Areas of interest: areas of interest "China Post (Shuiduizi Postal Branch)"
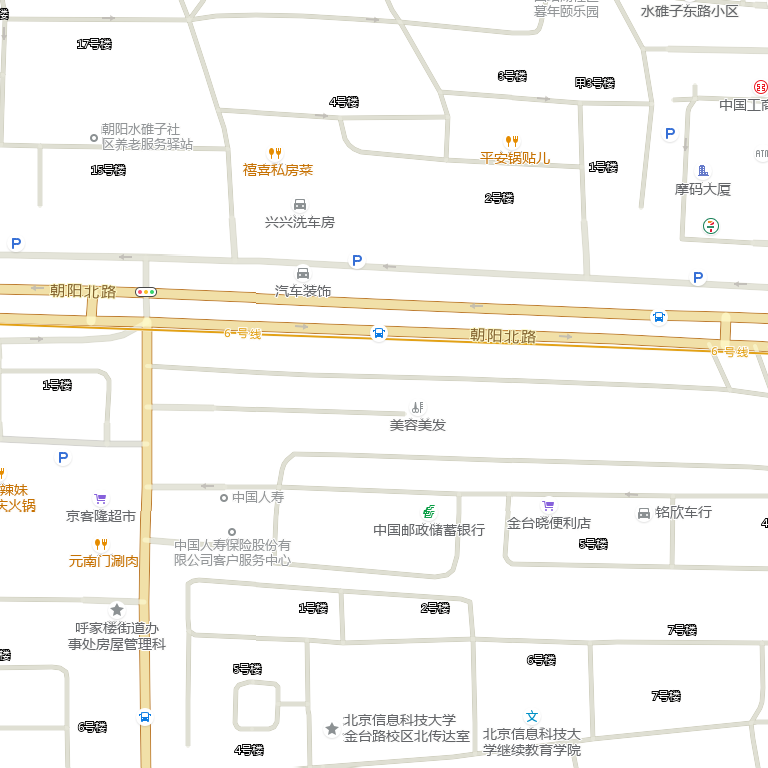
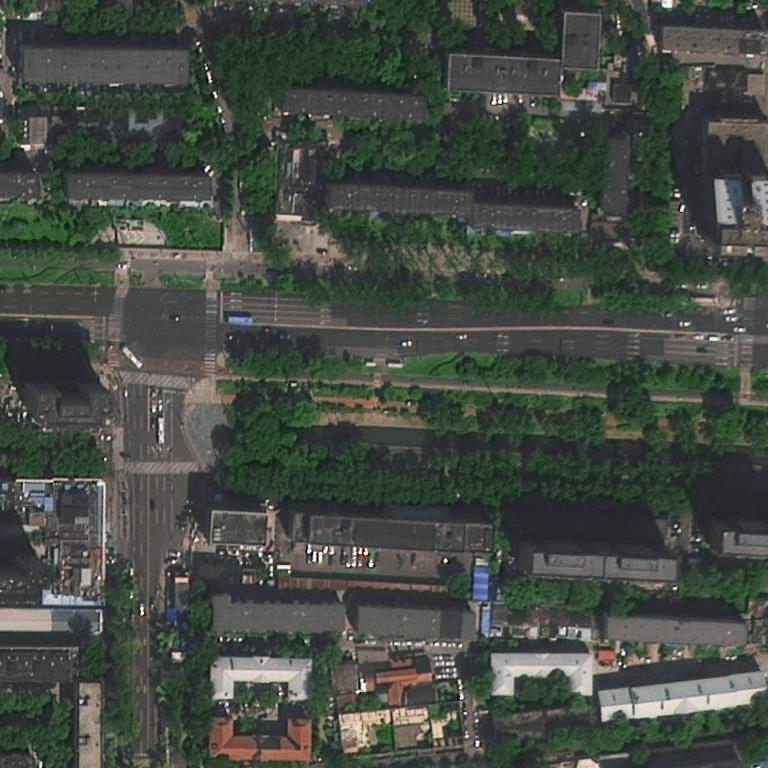